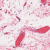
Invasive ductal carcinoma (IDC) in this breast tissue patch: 0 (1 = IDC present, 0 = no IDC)